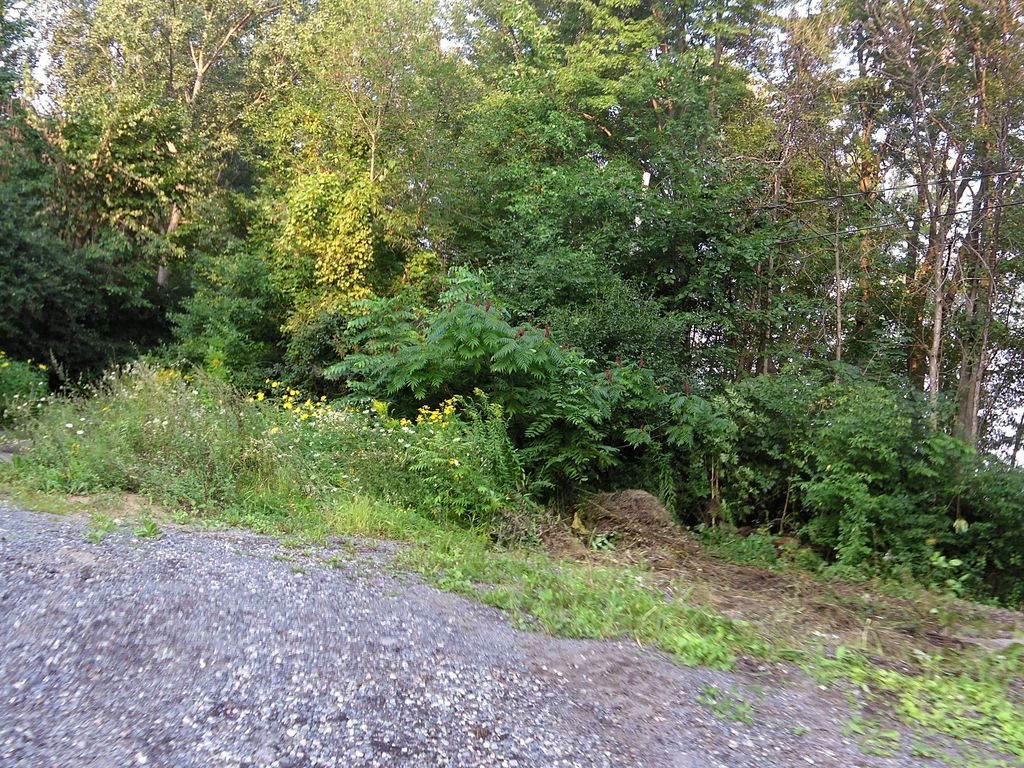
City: ottawa-gatineau